Current action and preconditions to check: trajectory_clear

Your task: For each precondition in the list above, predict whether it will hold at this action.

Consider the current scene as observed from the mobile robot's camera, and analyze the predicted future states of all dynamic agents (e.g., people, animals, vehicles, or any moving entities) within the NEXT SECOND.

IMPORTANT: Only answer "very likely" if you are absolutely certain—based on strong, clear evidence—that a dynamic agent will violate the precondition in the predicted future state. Do NOT answer "very likely" for unlikely, ambiguous, or low-probability risks.

Ask yourself for each precondition: Is there a high probability, with clear and convincing evidence, that the predicted future states of any dynamic agent will interfere with the predicted future state of the currently executing action within the NEXT SECOND, causing that precondition to fail?

Assess the risk level based on these predictions. Use "likely" or "very likely" if motions create a clear risk of interference.

Use "neutral" or "improbable" if agents are nearby but their predicted paths are clearly diverging or non-conflicting.

Failure Risk Categories: "very improbable", "improbable", "neutral", "likely", "very likely"

Answer Format: Output ONLY the probability_of_failure value from these categories: "very improbable", "improbable", "neutral", "likely", "very likely"

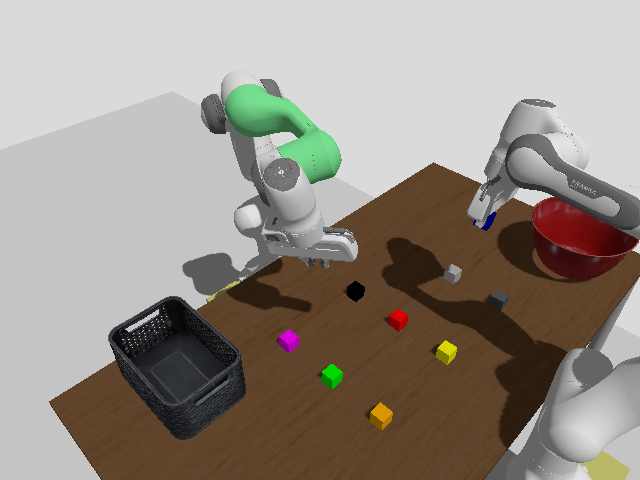

Answer: very improbable